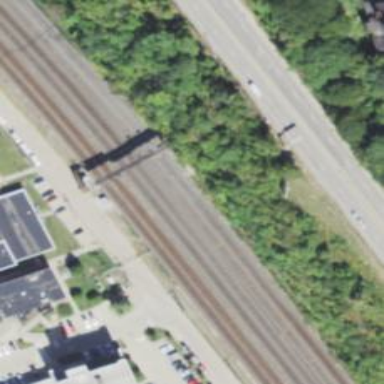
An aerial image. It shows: Railway signal.